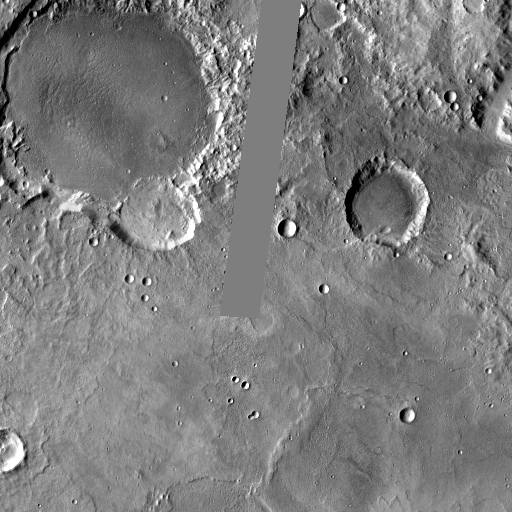
Crater classes present: Background, Other, Layered, Buried